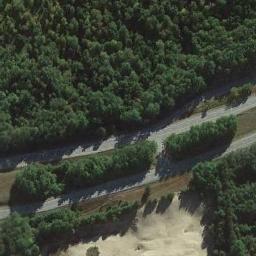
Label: freeway